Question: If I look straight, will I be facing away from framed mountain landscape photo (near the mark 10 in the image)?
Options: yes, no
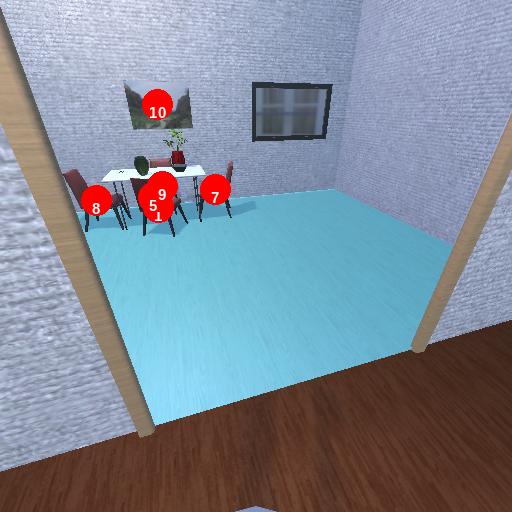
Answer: yes